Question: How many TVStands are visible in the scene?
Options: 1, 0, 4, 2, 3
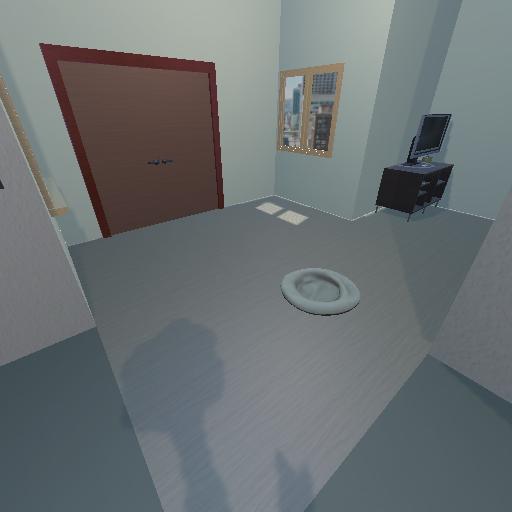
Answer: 1